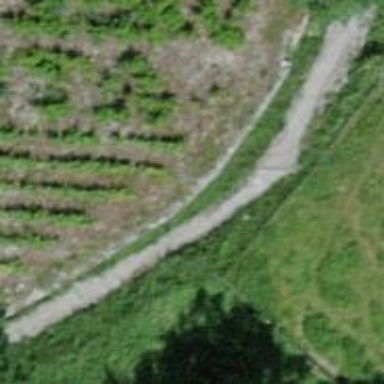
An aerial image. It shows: Pebblestone path.